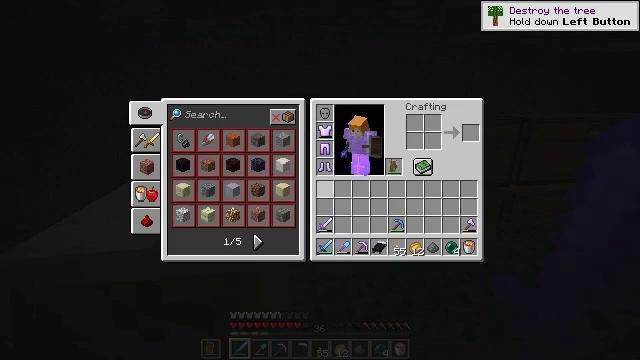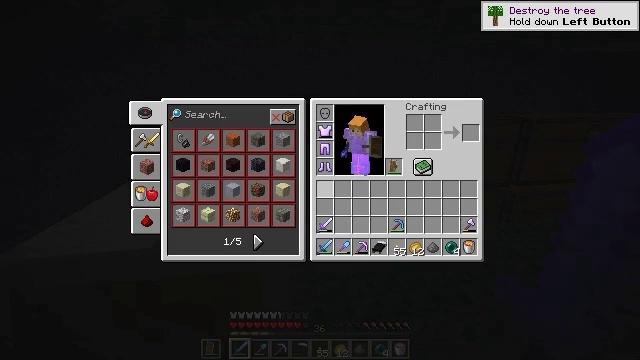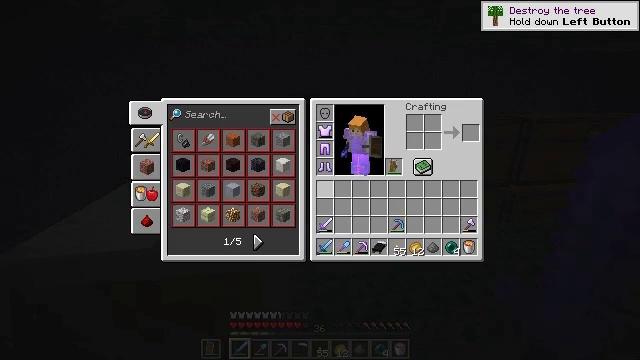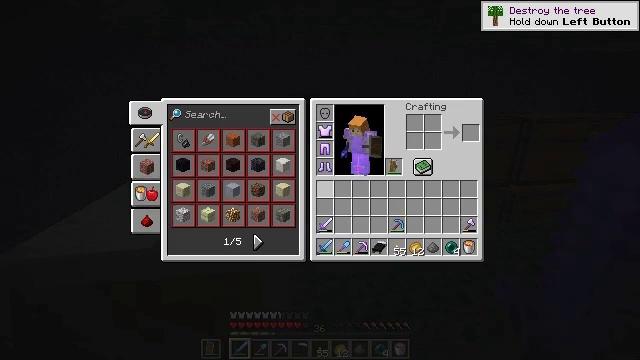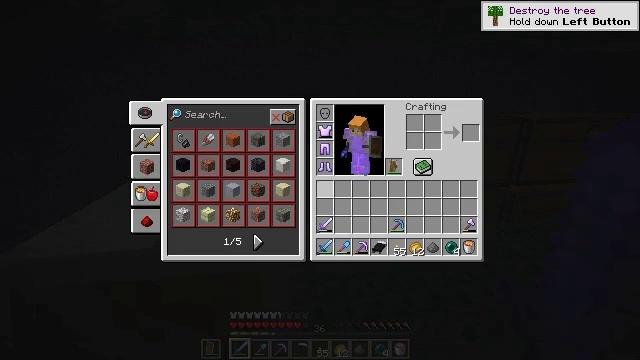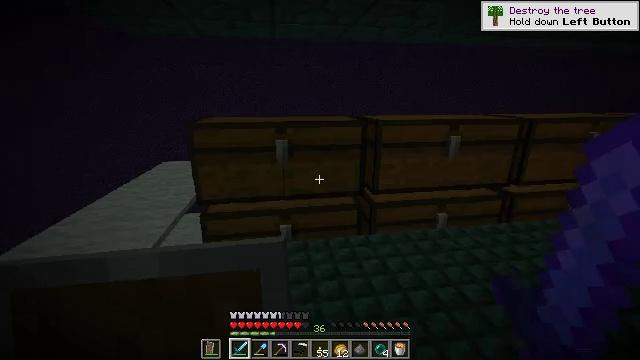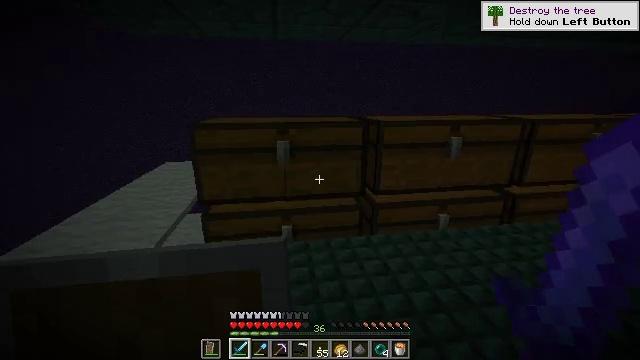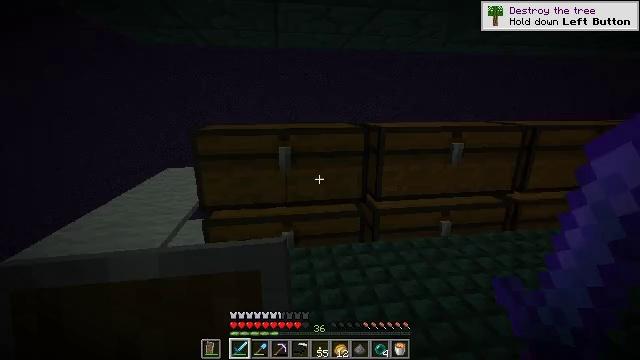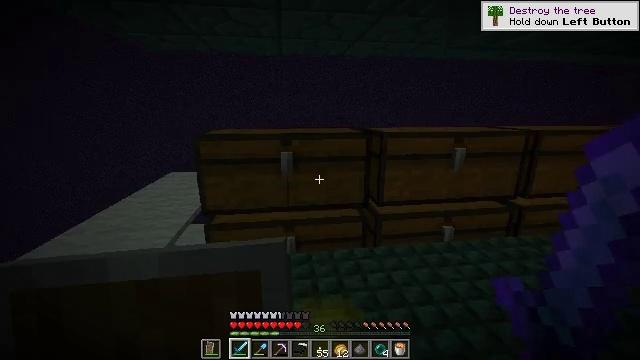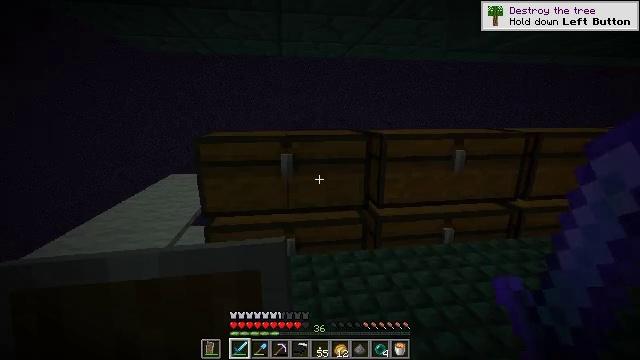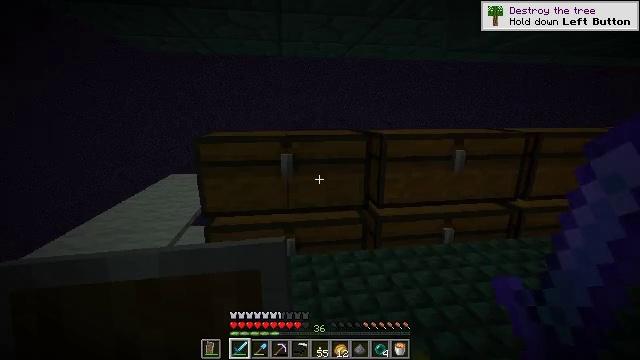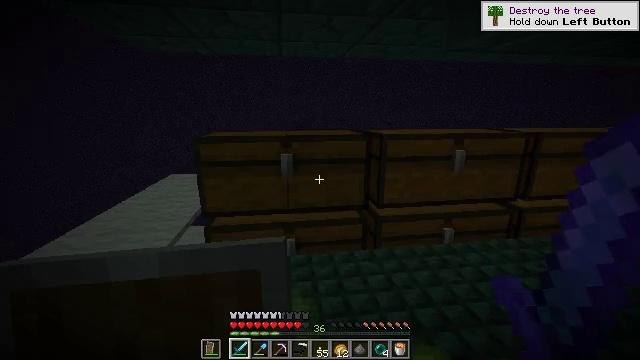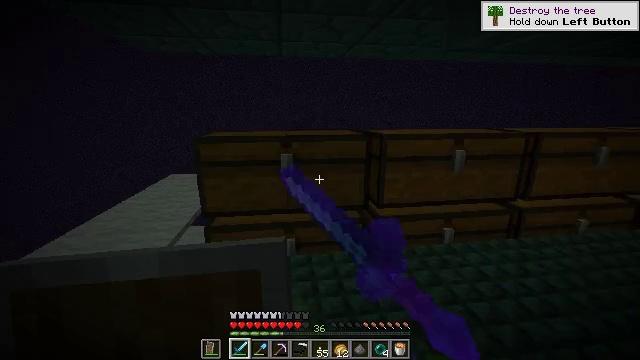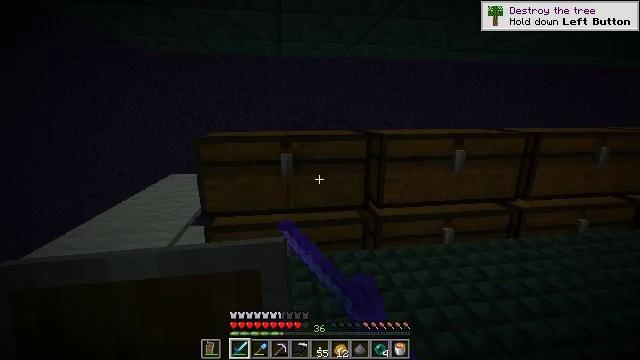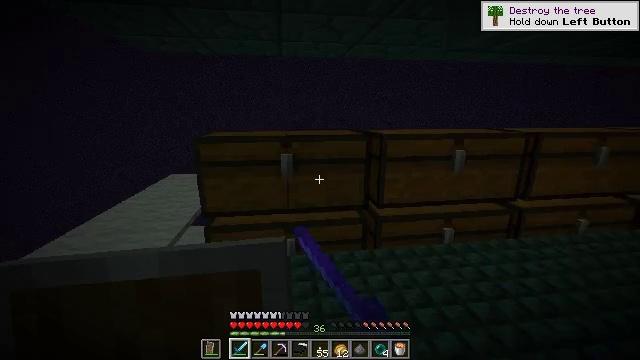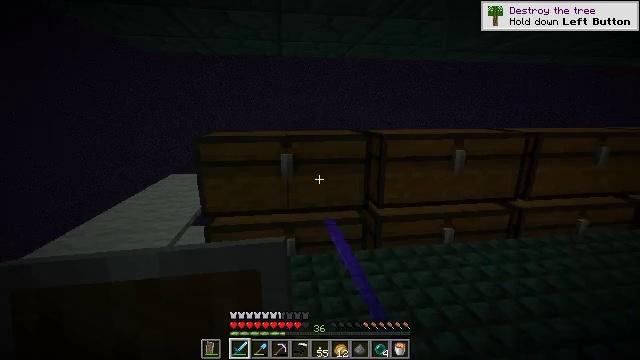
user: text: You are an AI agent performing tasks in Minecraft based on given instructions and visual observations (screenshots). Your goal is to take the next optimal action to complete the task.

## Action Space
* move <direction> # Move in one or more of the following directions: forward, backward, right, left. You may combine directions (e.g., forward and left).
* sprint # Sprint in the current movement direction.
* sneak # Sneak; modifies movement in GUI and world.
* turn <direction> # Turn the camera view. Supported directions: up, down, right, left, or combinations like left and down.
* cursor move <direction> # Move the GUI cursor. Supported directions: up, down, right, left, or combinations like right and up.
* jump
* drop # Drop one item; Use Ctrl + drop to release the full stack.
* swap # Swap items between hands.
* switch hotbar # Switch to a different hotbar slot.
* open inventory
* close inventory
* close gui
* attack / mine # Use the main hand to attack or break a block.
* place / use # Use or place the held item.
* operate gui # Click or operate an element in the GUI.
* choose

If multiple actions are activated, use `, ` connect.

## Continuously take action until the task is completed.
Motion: motion action
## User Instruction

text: Defeat an enderman.
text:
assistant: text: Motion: no_op
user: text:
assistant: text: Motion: no_op
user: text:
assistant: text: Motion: no_op
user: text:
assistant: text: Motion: no_op
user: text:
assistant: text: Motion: no_op
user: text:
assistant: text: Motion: close gui
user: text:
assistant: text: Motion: turn up, open inventory
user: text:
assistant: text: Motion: turn up
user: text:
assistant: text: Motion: no_op
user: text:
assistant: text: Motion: no_op
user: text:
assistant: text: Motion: use / place
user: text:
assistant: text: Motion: use / place
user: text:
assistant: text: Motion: use / place
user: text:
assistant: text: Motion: use / place
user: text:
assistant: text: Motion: no_op
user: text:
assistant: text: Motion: no_op
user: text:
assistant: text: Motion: no_op
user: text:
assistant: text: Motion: no_op
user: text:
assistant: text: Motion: no_op
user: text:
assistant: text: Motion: no_op
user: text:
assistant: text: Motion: cursor move right
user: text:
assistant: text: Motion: cursor move right and down
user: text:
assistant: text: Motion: sneak, cursor move right and down
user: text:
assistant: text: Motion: sneak
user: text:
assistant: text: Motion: sneak
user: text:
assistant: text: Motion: sneak, cursor move down
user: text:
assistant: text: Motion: sneak
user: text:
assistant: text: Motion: sneak
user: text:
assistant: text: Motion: sneak, cursor move left
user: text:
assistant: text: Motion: sneak, cursor move left